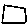
Label: square